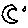
Label: moon